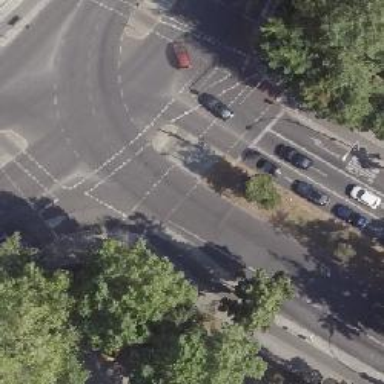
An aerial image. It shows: Road crossing with traffic signals.